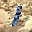
Label: 1